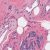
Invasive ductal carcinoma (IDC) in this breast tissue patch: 0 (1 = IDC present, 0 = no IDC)